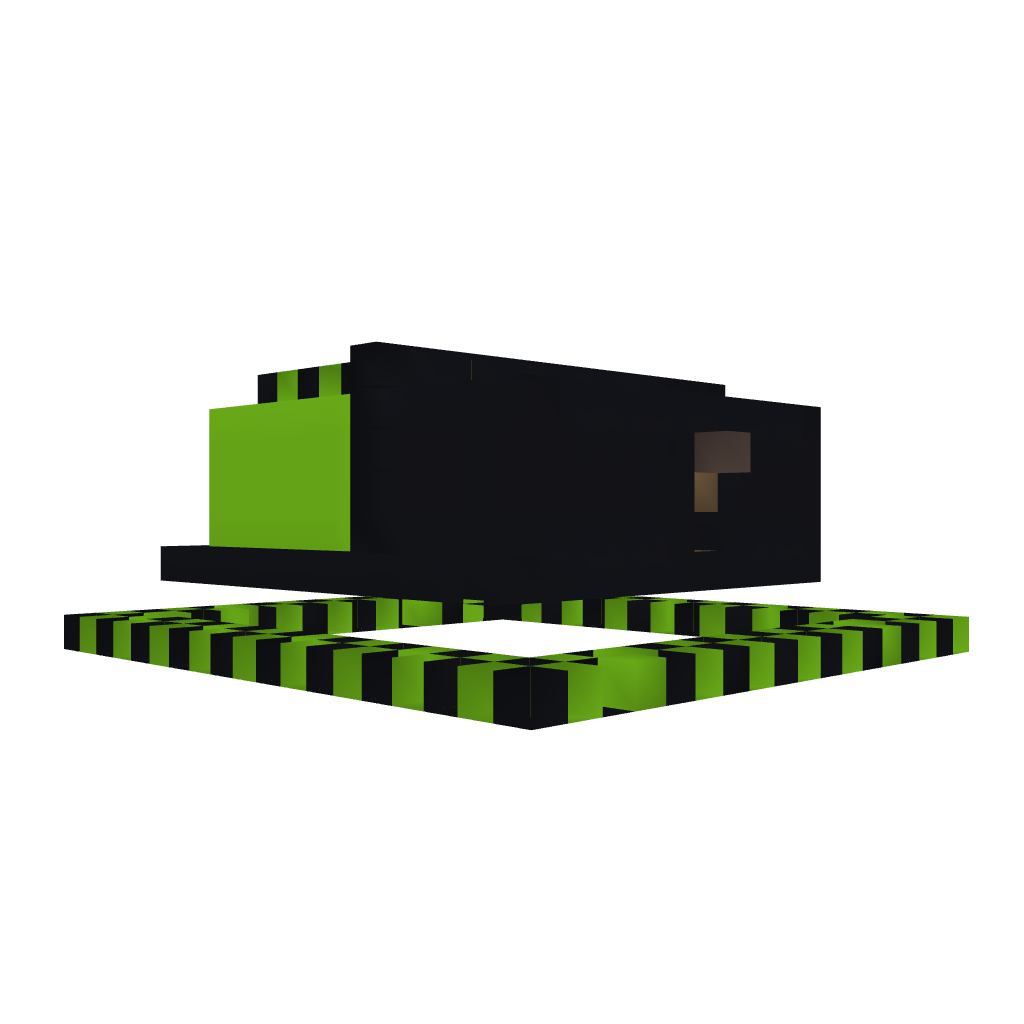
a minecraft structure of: Studio 001